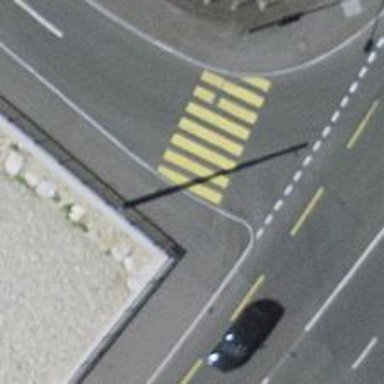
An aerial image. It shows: Kerb barrier.